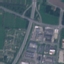
Land use / land cover: Highway